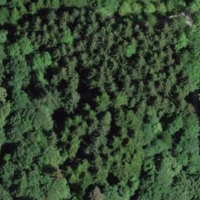
EUNIS habitat code: 44
Species observed at this site:
Acer pseudoplatanus